Question: I have a table that displays every unapproved leave, it looks like this:

For each unapproved there will be a new row, so another checkbox, but the name of the checkbox will be the same or slightly different('name="approve1"'). Personally I don't think that's good practice...
Also the evaluation isn't really good, because it has to go into the database.
'''
<form role="form" method="post" action="" id="form">
<h2><?php echo $title ?></h2>
<?php
$page = date('F');
$page = lcfirst($page);
echo "<p><a href='$page.php'>Back</a></p>";
?>
<hr>
<?php
if($i == 0){
echo "<h3>No unapproved leaves.</h3>";
}else{
echo '<table class="table table-striped table-hover">';
echo '<thead>';
echo '<th>';
echo 'Start';
echo '</th>';
echo '<th>';
echo 'End';
echo '</th>';
echo '<th>';
echo 'Employee';
echo '</th>';
echo '<th>';
echo 'Approve';
echo '</th>';
echo '</thead>';
echo '<tbody>';
for($j =0; $j < $i; $j++){
echo '<tr>';
echo '<td>';
echo $unapproved[$j]['start'];
echo '</td>';
echo '<td>';
echo $unapproved[$j]['end'];
echo '</td>';
echo '<td>';
$id = $unapproved[$j]['employee_FK'];
$result = mysql_query("select name, surname from employee where employee_ID = $id");
while ($row = mysql_fetch_assoc($result)) {
$employee[] = $row;
}
echo $employee[0]['name'], " ", $employee[0]['surname'];
echo '</td>';
echo '<td>';
echo '<input type="checkbox" name="approve" value="1" id="approve">';
echo '</td>';
echo '</tr>';
}
echo '</tbody>';
echo '</table>';
}
?>
<input type="submit" name="submit" value="Submit" class="btn" >
</div>
</div>
</form>
'''
Can anyone think of a better, easier solution?
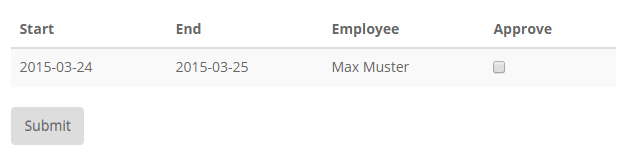
Answer: The practice for tabular data in most frameworks is to name them 'Model[id][field]', so in your example it would look like '"<input type='checkbox' name='leave[$j][approved]' value='1' id='leave_$j_approved'>"'.
Then you can easily access your data by iterating the post data like so:
'''
foreach($_POST['leave'] as $id => $values) {
}
'''